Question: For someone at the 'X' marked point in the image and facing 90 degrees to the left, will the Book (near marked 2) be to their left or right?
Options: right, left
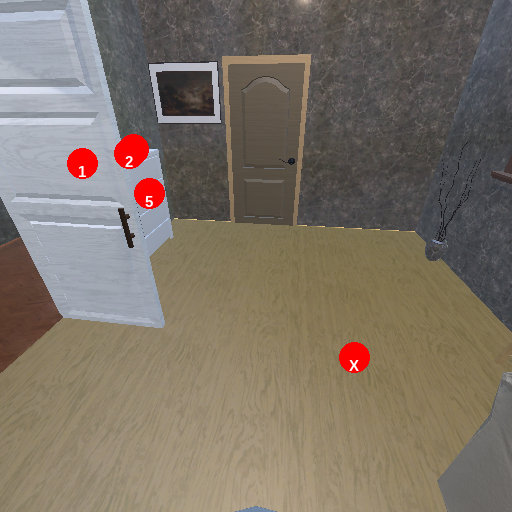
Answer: right